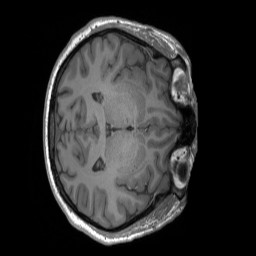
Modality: T1w
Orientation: axial
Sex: male
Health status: ill
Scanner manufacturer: siemens
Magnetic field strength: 3 T
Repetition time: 1.66 s
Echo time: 0.00254 s